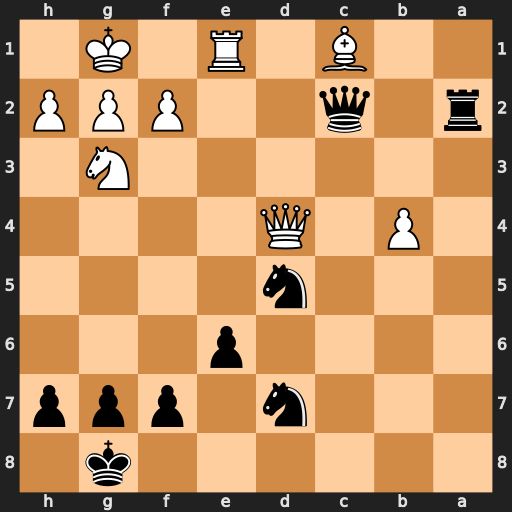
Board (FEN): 6k1/3n1ppp/4p3/3n4/1P1Q4/6N1/r1q2PPP/2B1R1K1
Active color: b
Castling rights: -
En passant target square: -
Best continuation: e5 Qd2 Qxd2 Bxd2 Rxd2